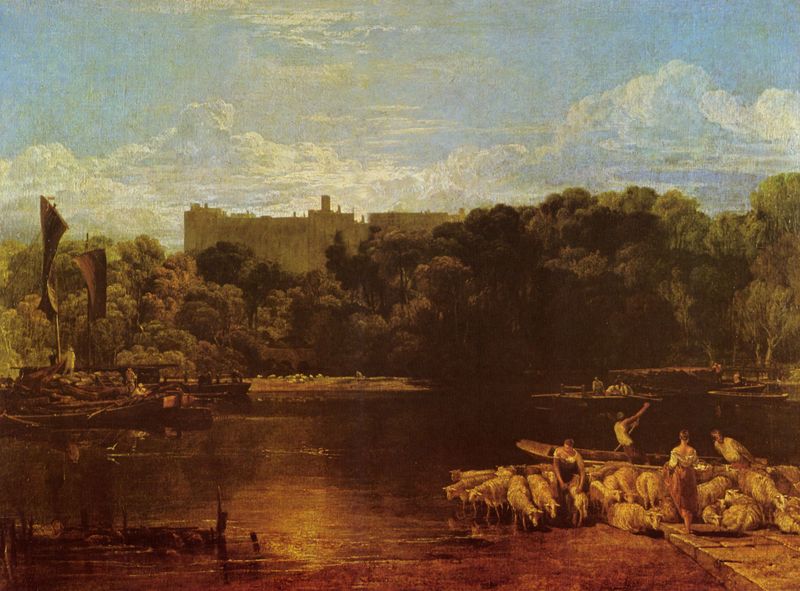
Titel: Windsor Castle an der Themse
Künstler: William Turner
Standort: London
Institution: Tate Gallery and the National Trust (Lord Egremont Collection) Petworth House
Schlagwörter: baum, blau, dunkel, gemälde, himmel, mann, meer, schatten, wasser, weiß, wolken, bäume, fluss, frauen, gelb, grün, landschaft, menschen, see, stadt, ufer, abend, braun, frau, hell, hintergrund, licht, männer, dach, gebäude, haus, rot, schloss, tier, tiere, wolke, leute, malerei, rock, trinken, steine, holland, niederlande, erde, häuser, natur, spiegelung, büsche, gebüsch, sonne, insel, gold, pflanzen, wald, boot, boote, kahn, paddel, ruder, schiff, schiffe, segel, segelboot, wellen, ruhe, fahnen, ort, fahne, fischer, flagge, mast, segelschiff, dächer, aue, sonnenuntergang, herde, silhouette, hafen, kai, steg, ruderboot, ruderer, rudern, bucht, ruine, schaf, burg, seil, festung, flusslandschaft, wälder, idealismus, claude, atmosphäre, fähre, tränken, holand, schafen, schafe, hirte, hirten, hirtin, schaaf, schaafe, schäfer, schäferin, anlegestelle, reuse, seelandschaft, harfen, nachen, gemauert, schafherde, dock, zweimaster, ideallandschaft, überquerung, lorraine, schäferinnen, hoirzont, atmosphere, flauu, naue, schafzucht, schäfe